Question: I would like to know how to create a custom UI object for iPhone in Xcode 4 .
How to make an object which can be reused in any other iPhone applications ?
The listing of objects comes like this

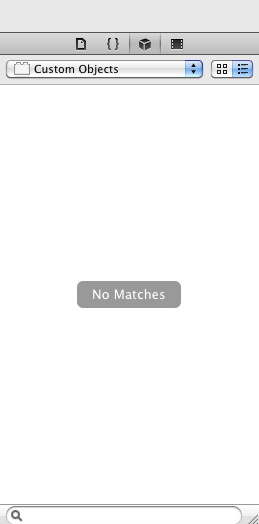
Answer: <URL>